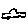
Label: car